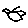
Label: bird